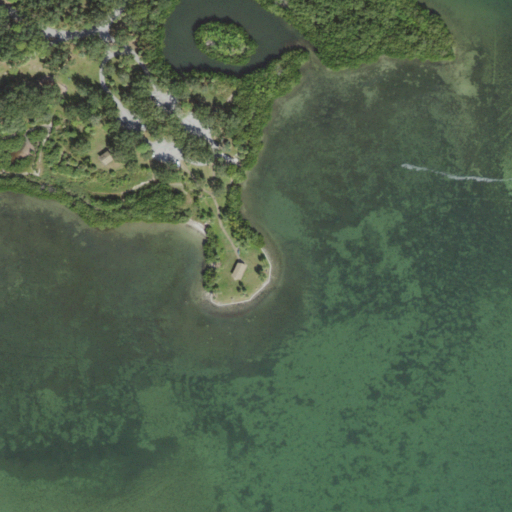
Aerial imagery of cape in Florida named Turtlecrawl Point containing open water, woody wetlands, open development, herbaceous wetlands, and low intensity development